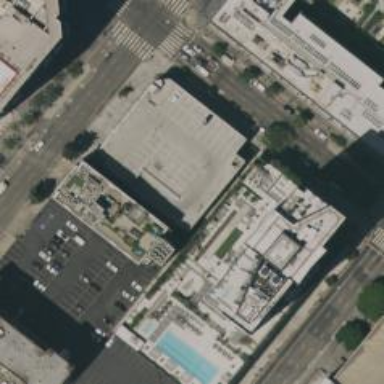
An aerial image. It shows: Part of building is shown in the image.